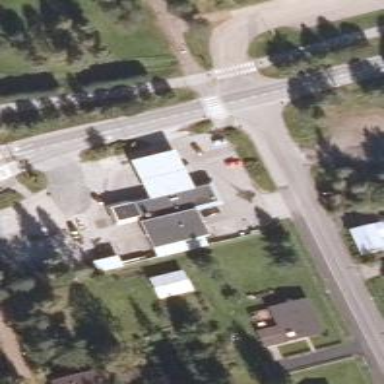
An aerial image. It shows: Convenience shop.